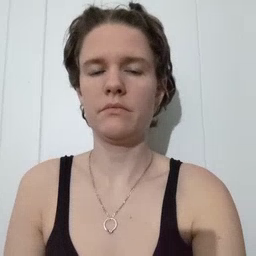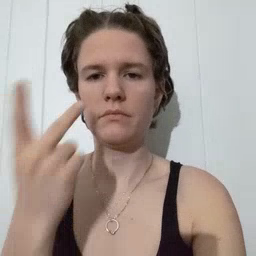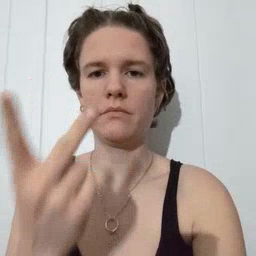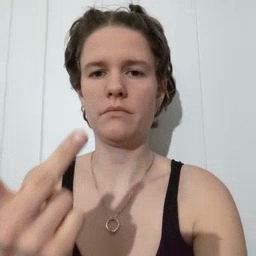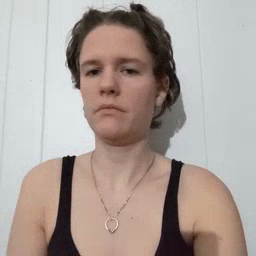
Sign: look